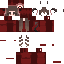
A female human skin with dark skin, wearing brown long hair dressed in a red robe top and red pants, featuring a closed mouth.